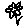
Label: flower